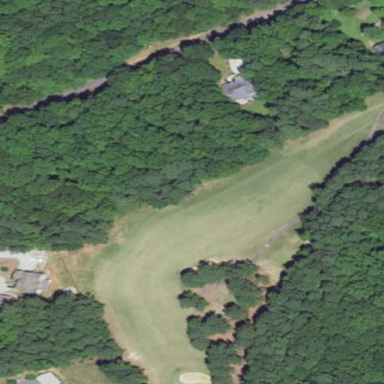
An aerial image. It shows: Golf fairway in the image.